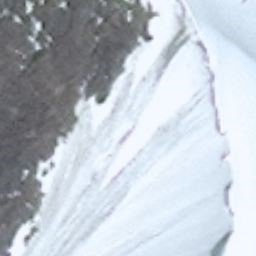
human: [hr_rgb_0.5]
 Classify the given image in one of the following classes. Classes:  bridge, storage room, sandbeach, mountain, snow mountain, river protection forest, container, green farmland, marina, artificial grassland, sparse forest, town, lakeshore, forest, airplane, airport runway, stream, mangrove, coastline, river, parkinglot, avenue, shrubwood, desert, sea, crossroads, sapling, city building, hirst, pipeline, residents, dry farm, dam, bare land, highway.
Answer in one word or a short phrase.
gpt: snow mountain